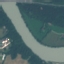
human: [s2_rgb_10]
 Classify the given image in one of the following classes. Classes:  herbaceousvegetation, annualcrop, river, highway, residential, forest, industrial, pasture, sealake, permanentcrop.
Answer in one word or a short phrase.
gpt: River